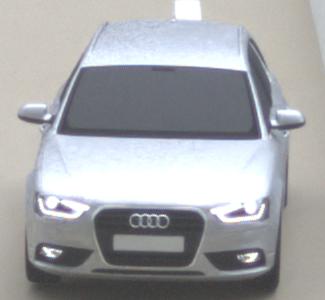
Make: Audi
Model: A4 Avant 1.8 TFSI
Detailed model: A4 (B8) Avant
Model produced from: 2012/02
Model produced until: 2015/04
Doors: 5
Color: white
Road condition: dry road
Daytime: morning or afternoon
Contrast: low contrast